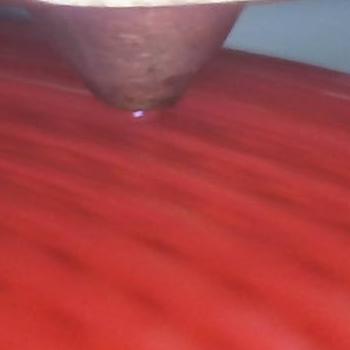
Flow rate: 188%